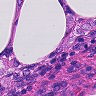
Metastatic tissue present: yes